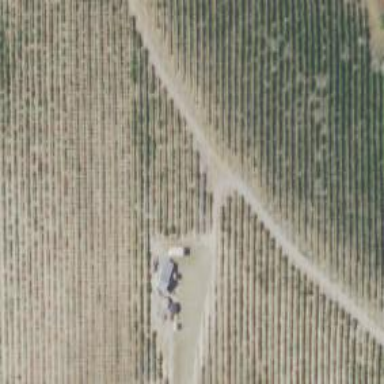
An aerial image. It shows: Vineyard with grape crops.